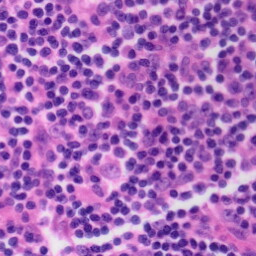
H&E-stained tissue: Tonsil